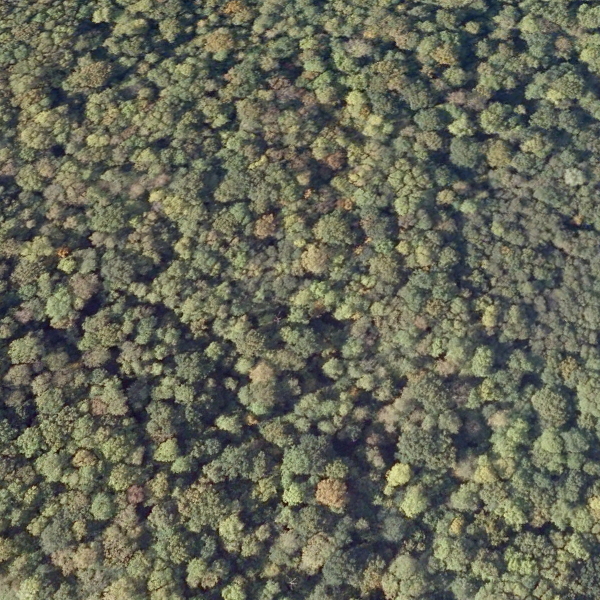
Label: Forest